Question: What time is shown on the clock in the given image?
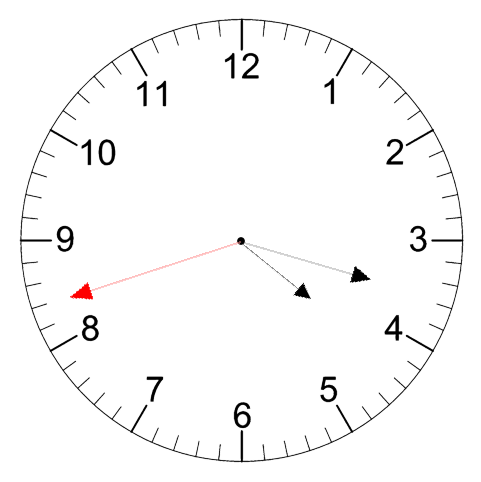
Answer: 04:17:42